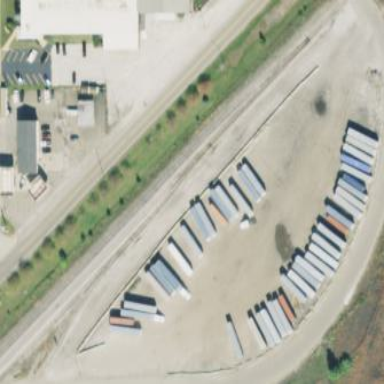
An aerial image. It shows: Storage area.